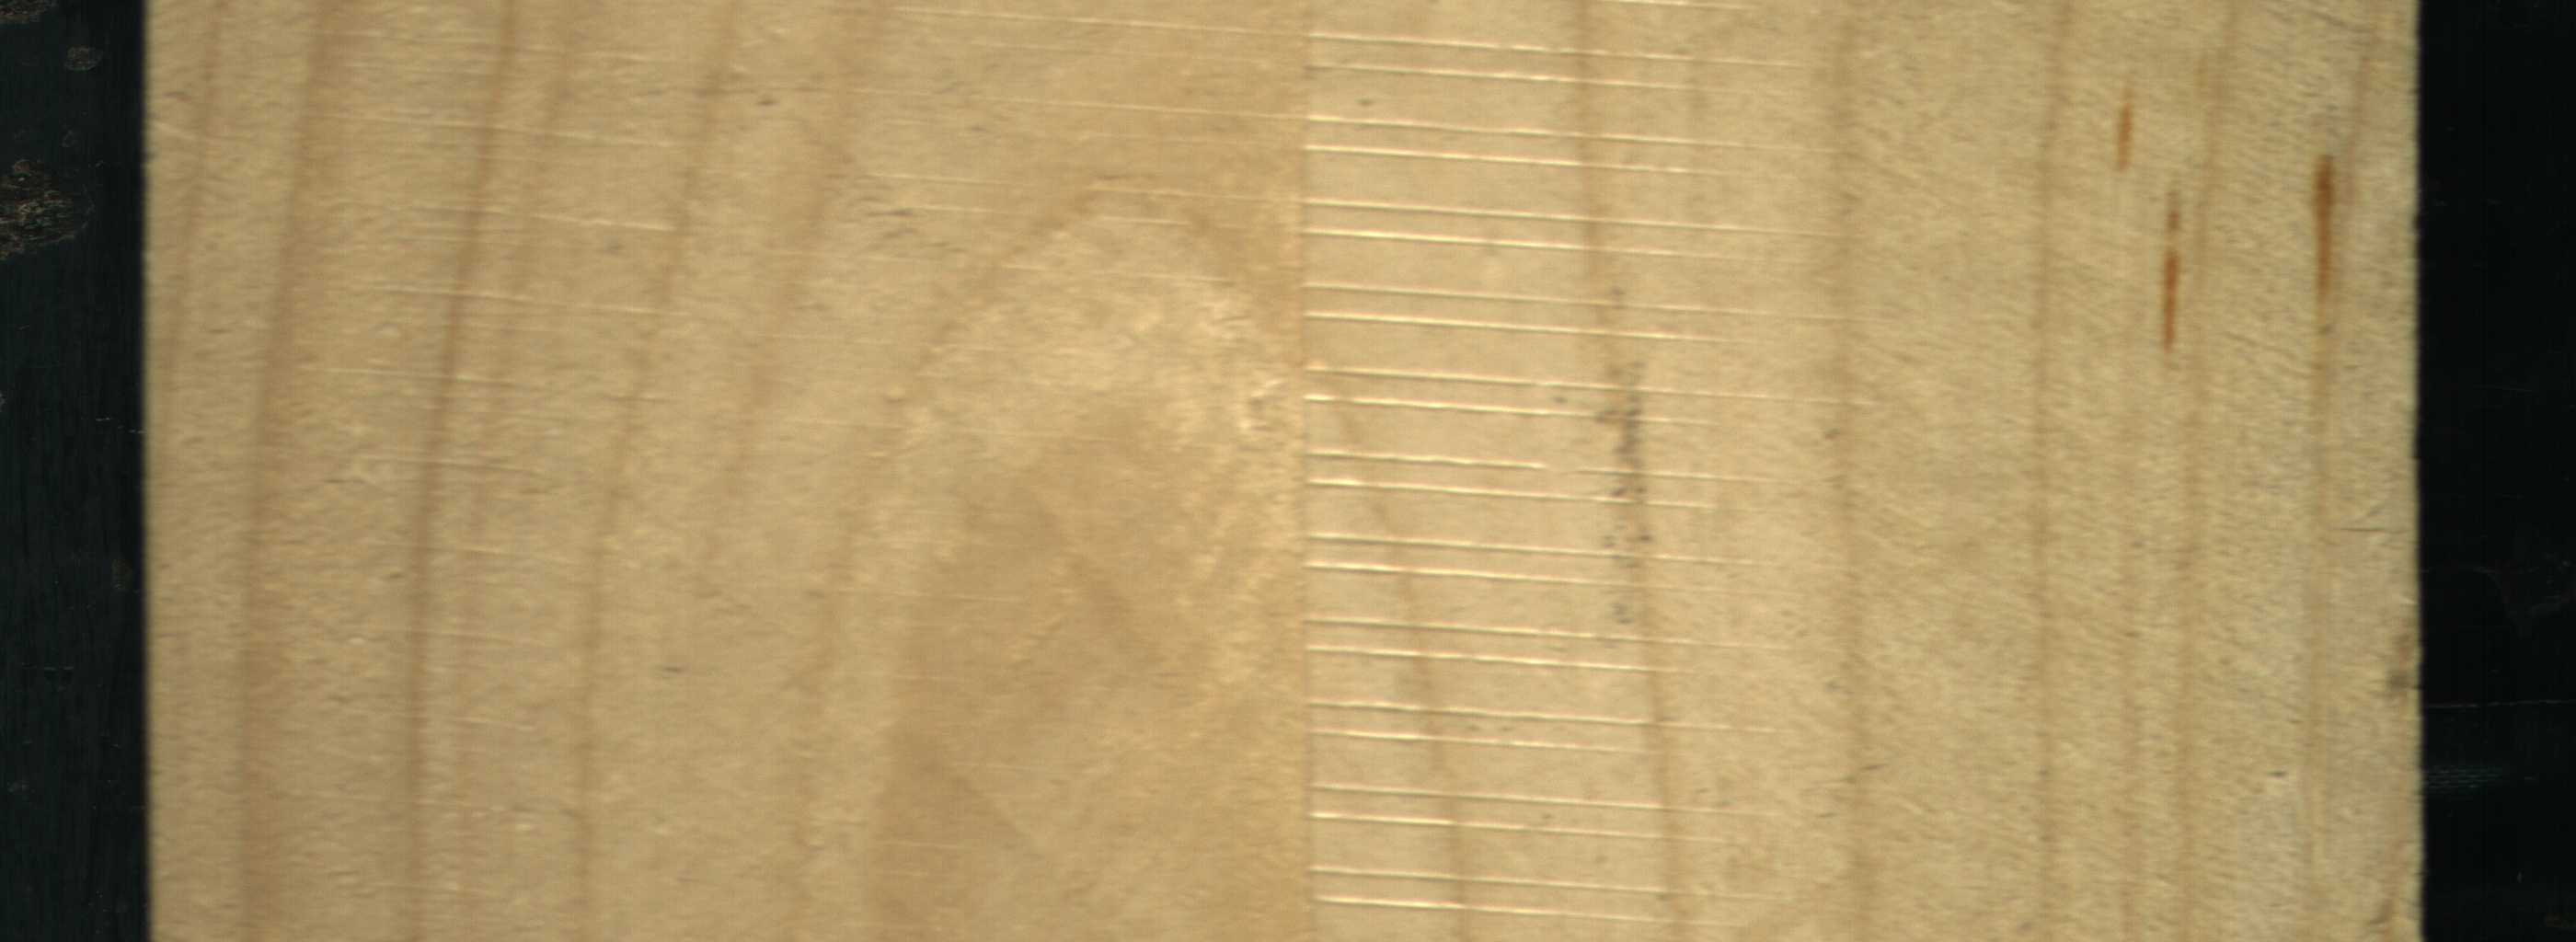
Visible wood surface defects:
resin
resin
resin